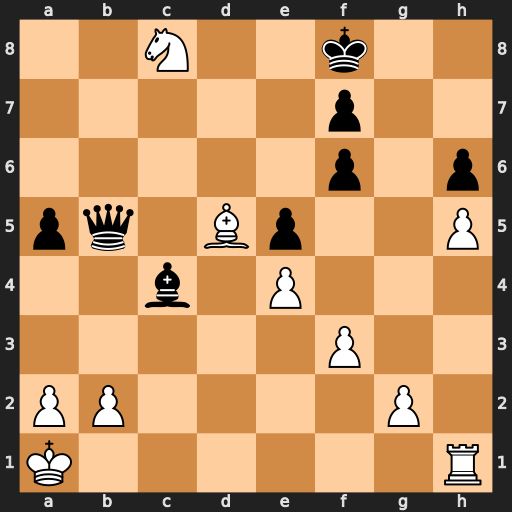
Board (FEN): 2N2k2/5p2/5p1p/pq1Bp2P/2b1P3/5P2/PP4P1/K6R
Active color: w
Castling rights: -
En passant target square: -
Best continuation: Nd6 Qc5 Nxc4